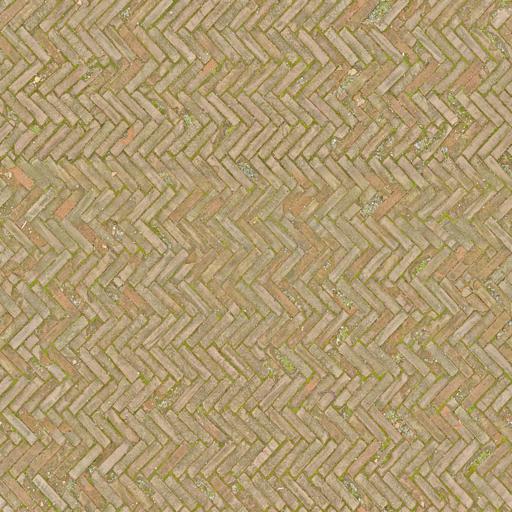
Tags: broken floor herringbone old paved pavement paving stones stone